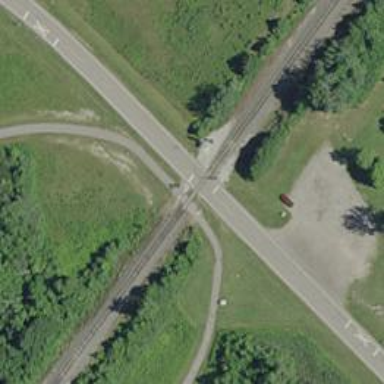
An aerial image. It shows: Railway level crossing.